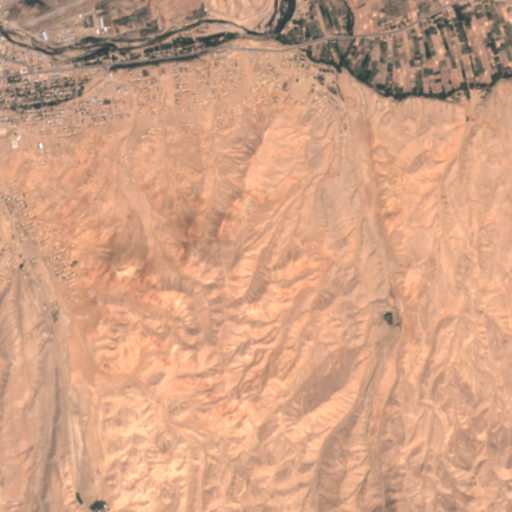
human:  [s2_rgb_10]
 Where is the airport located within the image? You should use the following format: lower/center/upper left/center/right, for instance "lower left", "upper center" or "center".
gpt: The airport is located in the upper left of the image.
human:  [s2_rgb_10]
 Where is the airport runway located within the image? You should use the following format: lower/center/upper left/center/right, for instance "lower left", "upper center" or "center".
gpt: The airport runway is located in the upper left of the image.
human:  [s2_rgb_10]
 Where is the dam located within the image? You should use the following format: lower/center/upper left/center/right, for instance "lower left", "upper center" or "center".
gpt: The dam is located in the center right of the image.
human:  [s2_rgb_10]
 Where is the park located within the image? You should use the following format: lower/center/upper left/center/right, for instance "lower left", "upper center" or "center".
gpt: The park is located in the upper left of the image.
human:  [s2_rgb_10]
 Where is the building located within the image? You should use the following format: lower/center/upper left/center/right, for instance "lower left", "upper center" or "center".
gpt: There is no building in the image.